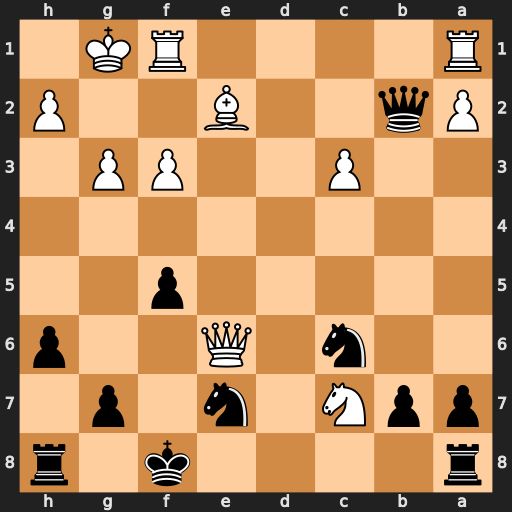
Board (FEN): r4k1r/ppN1n1p1/2n1Q2p/5p2/8/2P2PP1/Pq2B2P/R4RK1
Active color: b
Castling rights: -
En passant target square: -
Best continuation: Qb6+ Kg2 Qxc7